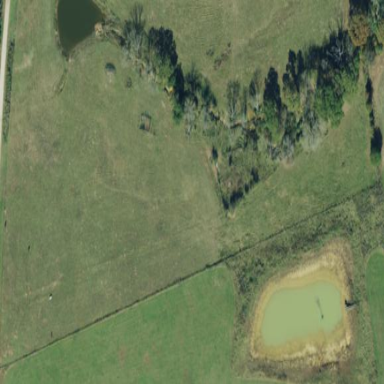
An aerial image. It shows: Pasture covered in meadow.